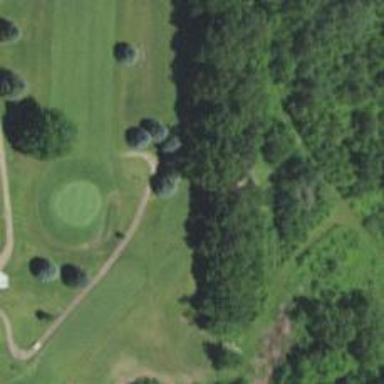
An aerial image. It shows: Golf hole.